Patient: sex F, age 71
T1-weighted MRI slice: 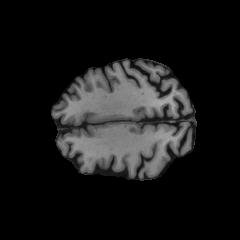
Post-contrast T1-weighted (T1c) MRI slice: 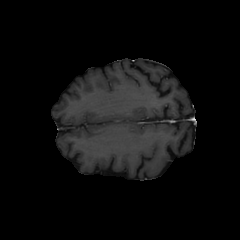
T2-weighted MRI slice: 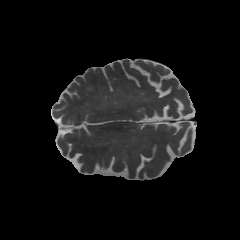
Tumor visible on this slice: no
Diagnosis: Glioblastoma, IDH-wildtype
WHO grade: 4